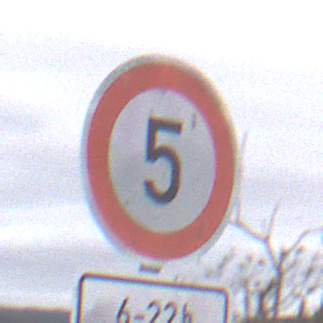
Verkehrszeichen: Geschwindigkeit5
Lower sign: ZeitangabenMitBeschraenkungAufWochentage4
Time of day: Midday
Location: Outdoor (Nature)
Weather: Overcast
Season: NotSpecified
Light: Natural